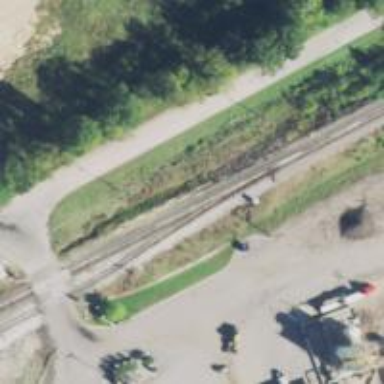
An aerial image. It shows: Rail spur service.